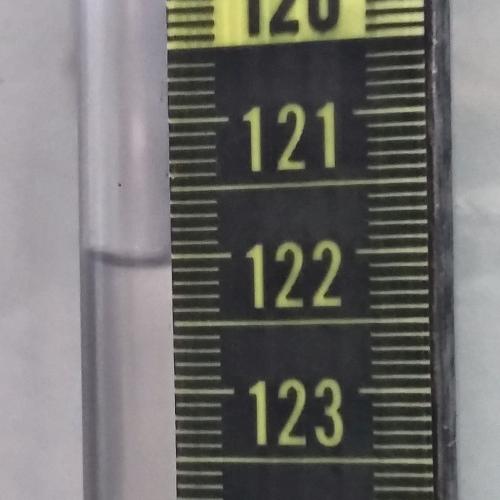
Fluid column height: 122.0 cm